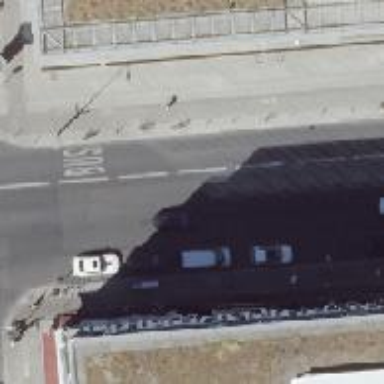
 there is parallel parking lane and busway shared with cyclists."